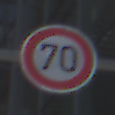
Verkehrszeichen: Geschwindigkeit70
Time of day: MorningAfternoon
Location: Outdoor (Urban)
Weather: PartlyCloudy
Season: NotSpecified
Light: Natural